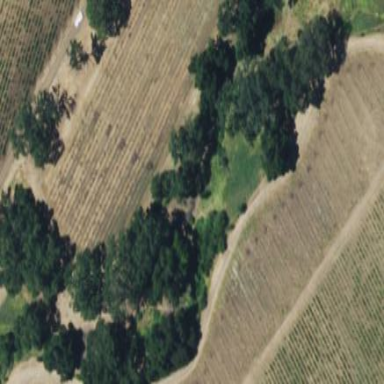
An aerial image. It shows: Vineyard.